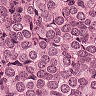
Metastatic tissue present: yes